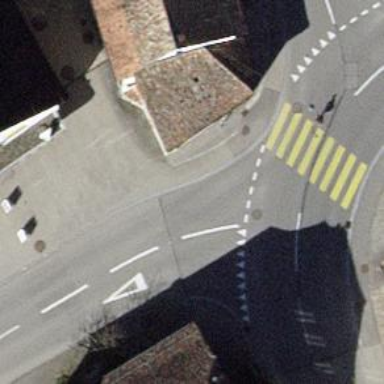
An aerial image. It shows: Road with "give way" sign.